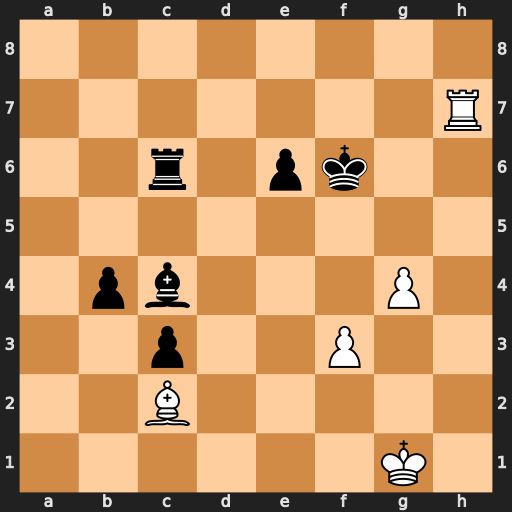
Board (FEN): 8/7R/2r1pk2/8/1pb3P1/2p2P2/2B5/6K1
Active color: w
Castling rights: -
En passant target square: -
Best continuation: f4 Rc5 g5+ Rxg5+ fxg5+